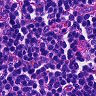
Metastatic tissue present: no